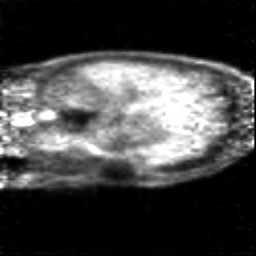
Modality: PET
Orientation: sagittal
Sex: female
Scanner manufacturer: siemens